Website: bh-photo
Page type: customer-info-address
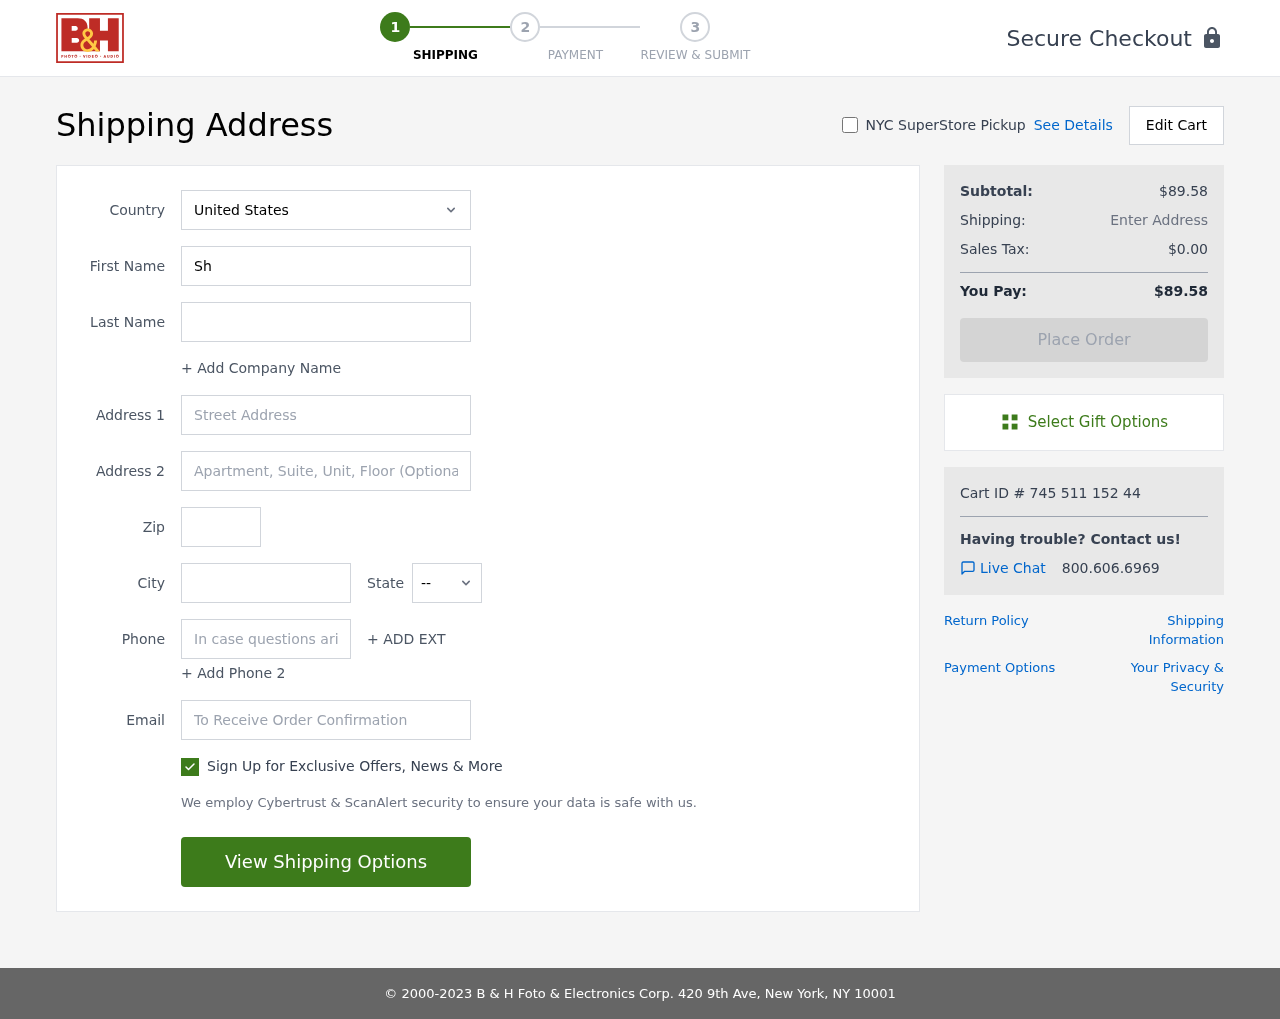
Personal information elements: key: PII_CITY
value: Johnshire
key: PII_COUNTRY
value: United States
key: PII_EMAIL
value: sharon.wade@yahoo.com
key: PII_FIRSTNAME
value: Sharon
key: PII_LASTNAME
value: Wade
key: PII_PHONE
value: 7347002160
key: PII_POSTCODE
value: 57170
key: PII_STATE_ABBR
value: DE
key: PII_STREET
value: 50417 Whitehead Viaduct
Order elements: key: ORDER_SUBTOTAL
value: $89.58
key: ORDER_TAX
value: $0.00
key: ORDER_TOTAL
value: $89.58
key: ORDER_ID
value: Cart ID # 745 511 152 44